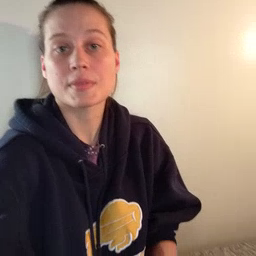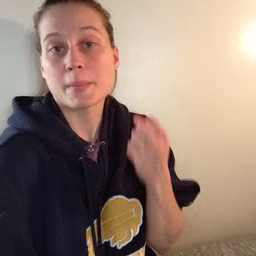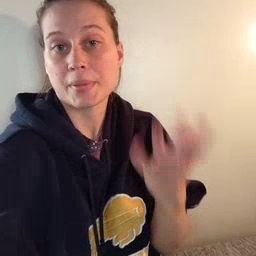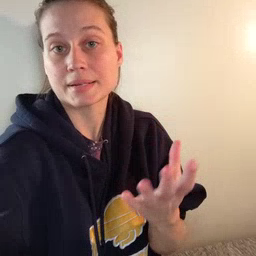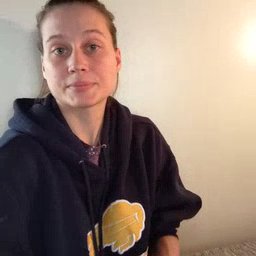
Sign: many